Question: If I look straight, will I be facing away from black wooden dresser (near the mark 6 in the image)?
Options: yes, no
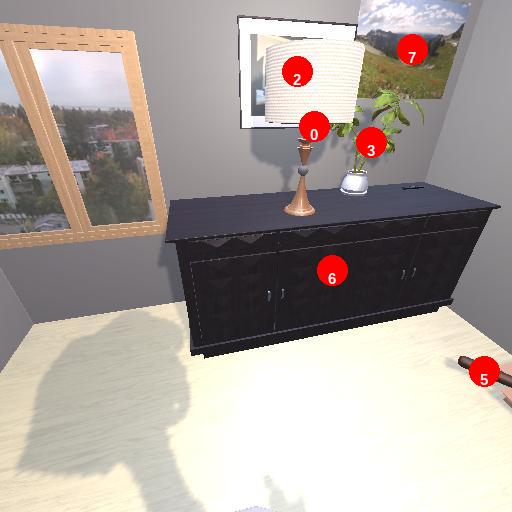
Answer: yes